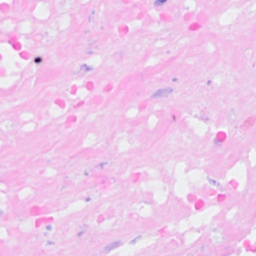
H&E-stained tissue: Breast